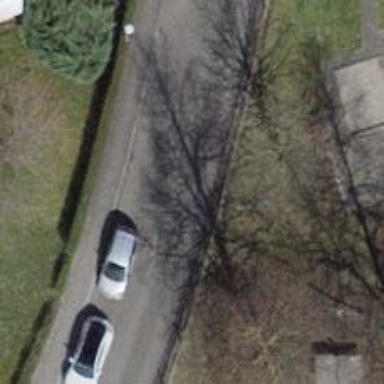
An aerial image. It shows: Paved residential road.